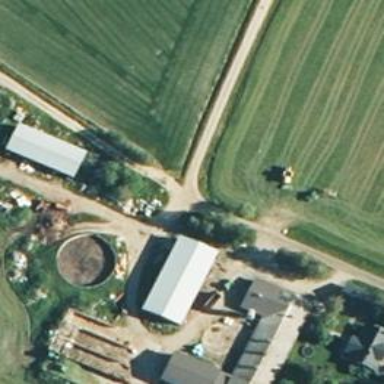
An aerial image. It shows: Farmyard area.